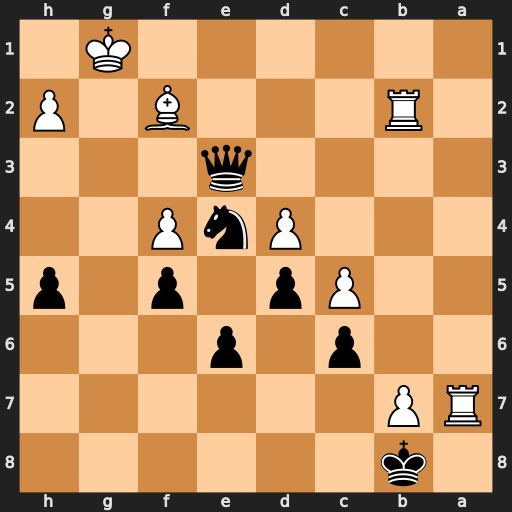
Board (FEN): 1k6/RP6/2p1p3/2Pp1p1p/3PnP2/4q3/1R3B1P/6K1
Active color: b
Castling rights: -
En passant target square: -
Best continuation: Qc1+ Be1 Qxb2 Ra8+ Kxb7